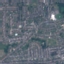
Land use / land cover: Residential